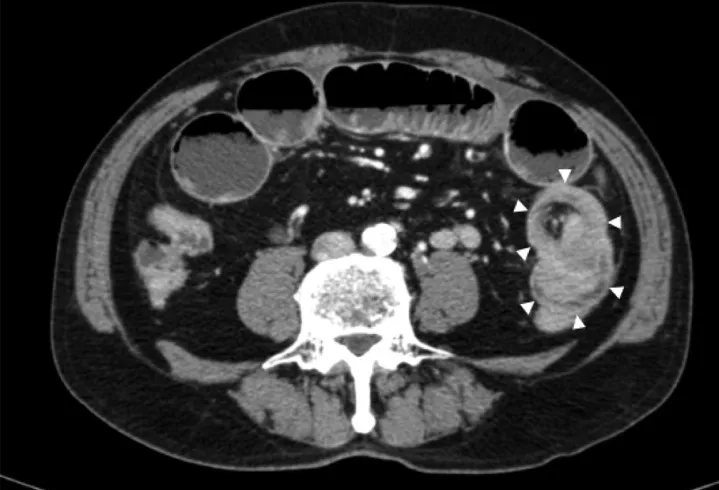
Enhanced abdominal computed tomography detected intussusception in the left lower quadrant with a tumor of 5 cm in diameter in the advanced part (white arrow head).
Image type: radiology (ct)